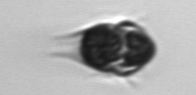
Label: Mesodinium